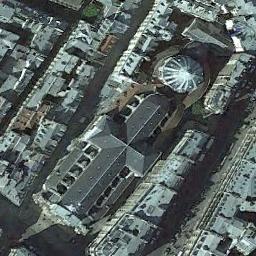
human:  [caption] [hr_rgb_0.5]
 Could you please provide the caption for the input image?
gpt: This is a church, Made up of many blue and white houses .

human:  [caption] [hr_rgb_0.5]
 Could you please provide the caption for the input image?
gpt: The church with a circular pointed roof and the rest of the church has a brown cross-shaped roof .

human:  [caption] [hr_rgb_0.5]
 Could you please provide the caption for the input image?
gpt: The church with a circular roof is surrounded by many buildings .

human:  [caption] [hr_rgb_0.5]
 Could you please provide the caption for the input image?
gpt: A church with a black cross-shaped roof, Surrounded by white buildings and several roads .

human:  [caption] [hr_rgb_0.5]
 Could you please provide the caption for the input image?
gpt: There are many buildings near the church .